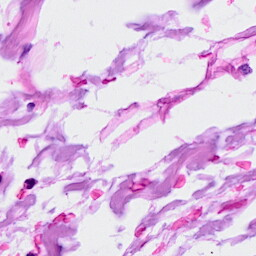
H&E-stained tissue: Breast